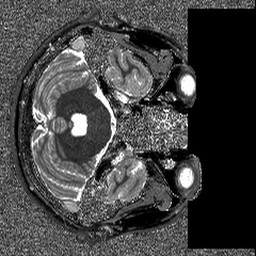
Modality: T1map
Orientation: axial
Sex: male